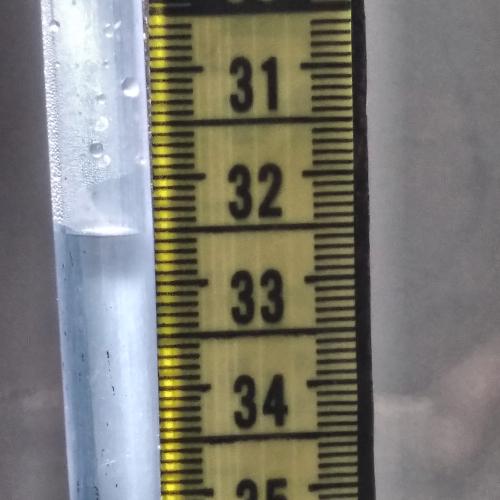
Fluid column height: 32.5 cm